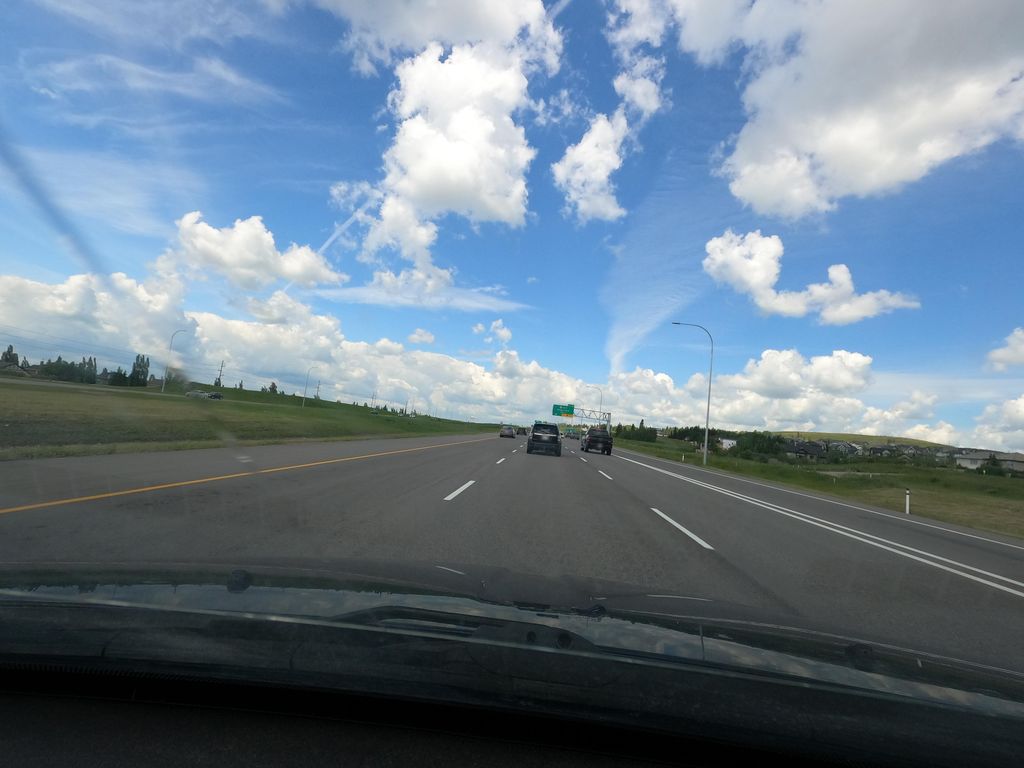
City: calgary